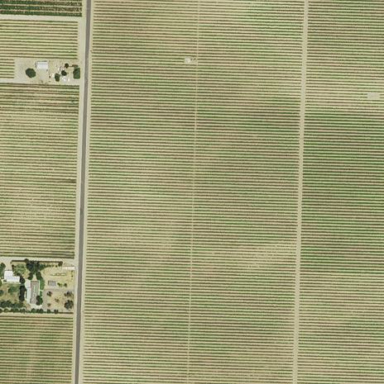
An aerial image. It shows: Vineyard.